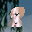
Label: 8